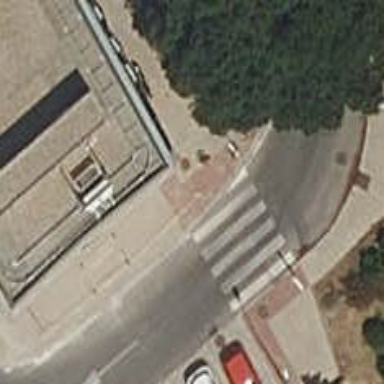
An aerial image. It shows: Uncontrolled crossing on the road.